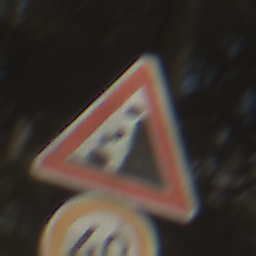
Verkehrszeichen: SteinschlagRechts
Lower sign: Geschwindigkeit40
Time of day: MorningAfternoon
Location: Outdoor (Nature)
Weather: Clear
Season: NotSpecified
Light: Natural